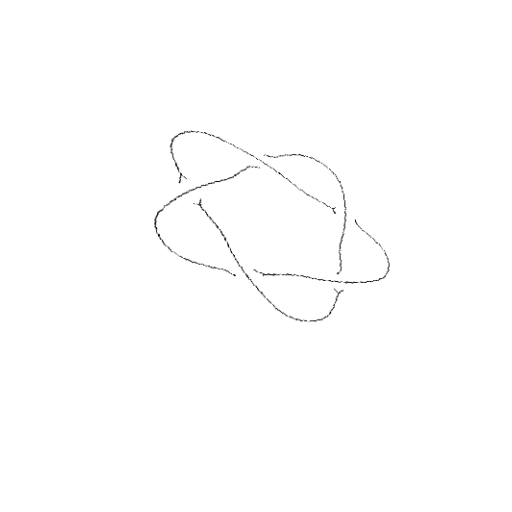
Crossing number: 5